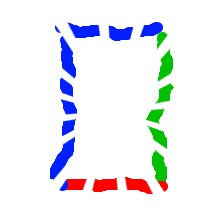
Shape: rectangle